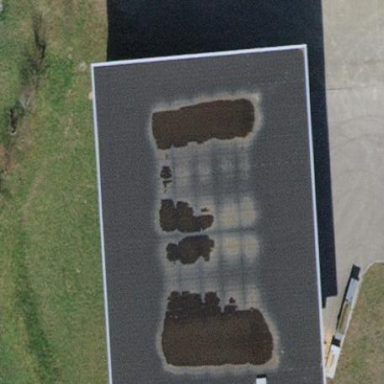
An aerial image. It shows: Warehouse with flat roof.